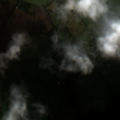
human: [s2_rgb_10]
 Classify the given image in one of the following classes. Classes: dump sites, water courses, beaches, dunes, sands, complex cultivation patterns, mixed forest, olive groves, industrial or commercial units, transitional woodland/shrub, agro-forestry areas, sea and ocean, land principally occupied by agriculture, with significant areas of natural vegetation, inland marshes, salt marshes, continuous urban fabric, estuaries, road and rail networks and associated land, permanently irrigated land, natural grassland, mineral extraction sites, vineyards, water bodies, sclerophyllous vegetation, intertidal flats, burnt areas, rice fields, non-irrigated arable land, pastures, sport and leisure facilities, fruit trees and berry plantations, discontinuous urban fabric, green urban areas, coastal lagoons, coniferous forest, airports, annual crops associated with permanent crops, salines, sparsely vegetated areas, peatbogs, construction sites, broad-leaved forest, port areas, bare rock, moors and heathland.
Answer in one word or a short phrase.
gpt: mineral extraction sites, non-irrigated arable land, pastures, coniferous forest